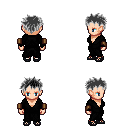
a pixel art fantasy rpg character, female body template, human, light skin, gray robe, magenta pants, gray bedhead hairstyle, leather bracers, ghillies, four views (front, back, left, right), 2x2 character sprite sheet, small pixel art, hard edges, no anti-aliasing